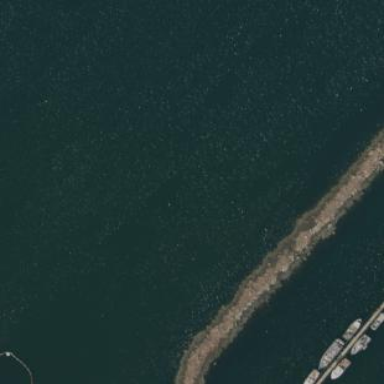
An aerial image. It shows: Breakwater structure.